Aerial crown-view tile of a tropical tree (Barro Colorado Island, Panama), acquired 20250317:
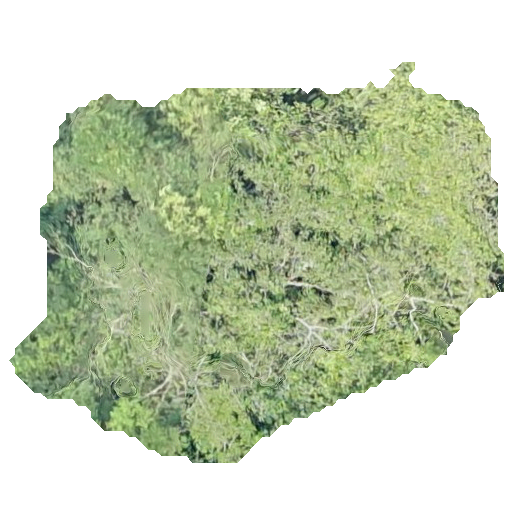
Species: Hura crepitans
GBIF accepted scientific name: Hura crepitans
Crown area: 207.411 m²